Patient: sex F, age 54
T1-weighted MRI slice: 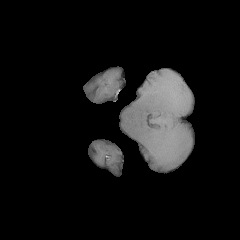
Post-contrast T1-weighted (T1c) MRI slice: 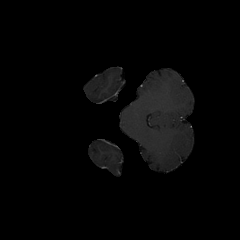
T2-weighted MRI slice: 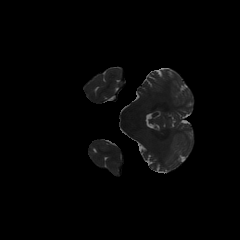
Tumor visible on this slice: no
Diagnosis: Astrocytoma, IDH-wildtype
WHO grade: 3